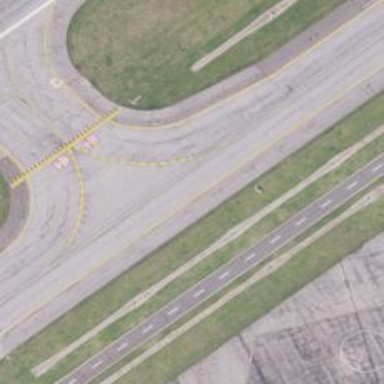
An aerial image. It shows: Asphalt taxiway in the airport.